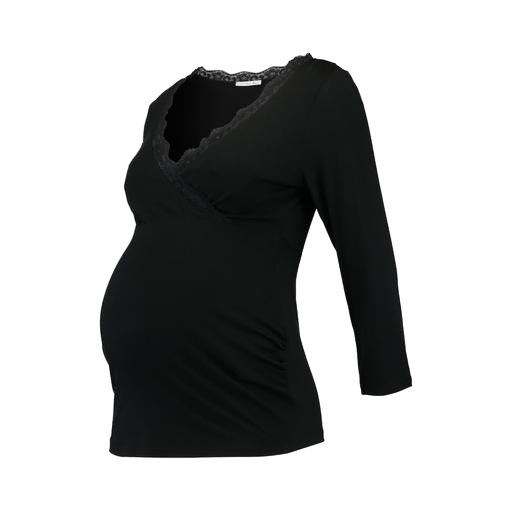
black nursing top, black long-sleeved wrap top, black maternity vintage soft layering tee, white background